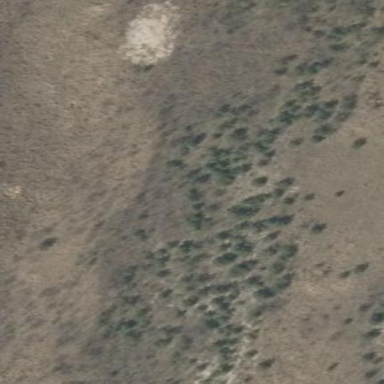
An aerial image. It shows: Patch of scrub vegetation.